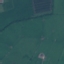
Land use / land cover: Pasture